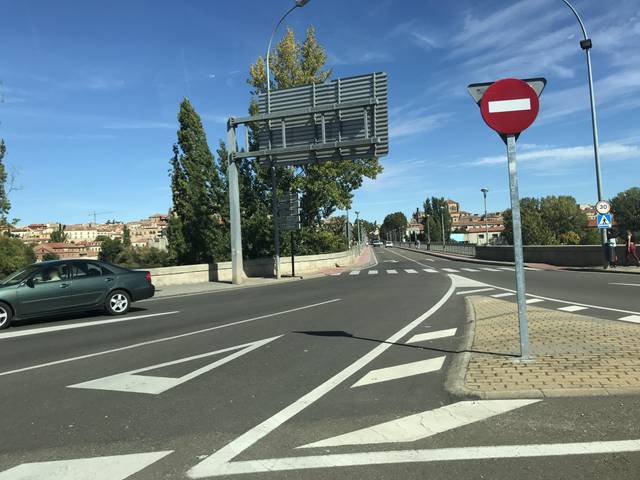
Region: Spain
Coordinates: 40.955, -5.667